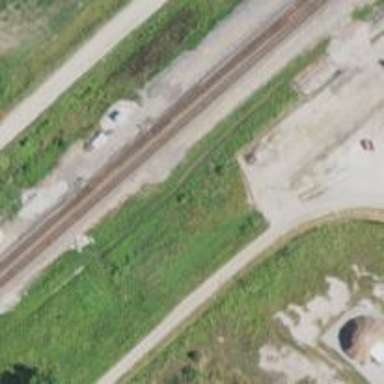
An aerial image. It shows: Railway crossover.